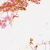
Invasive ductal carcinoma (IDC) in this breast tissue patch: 0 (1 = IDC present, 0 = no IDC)